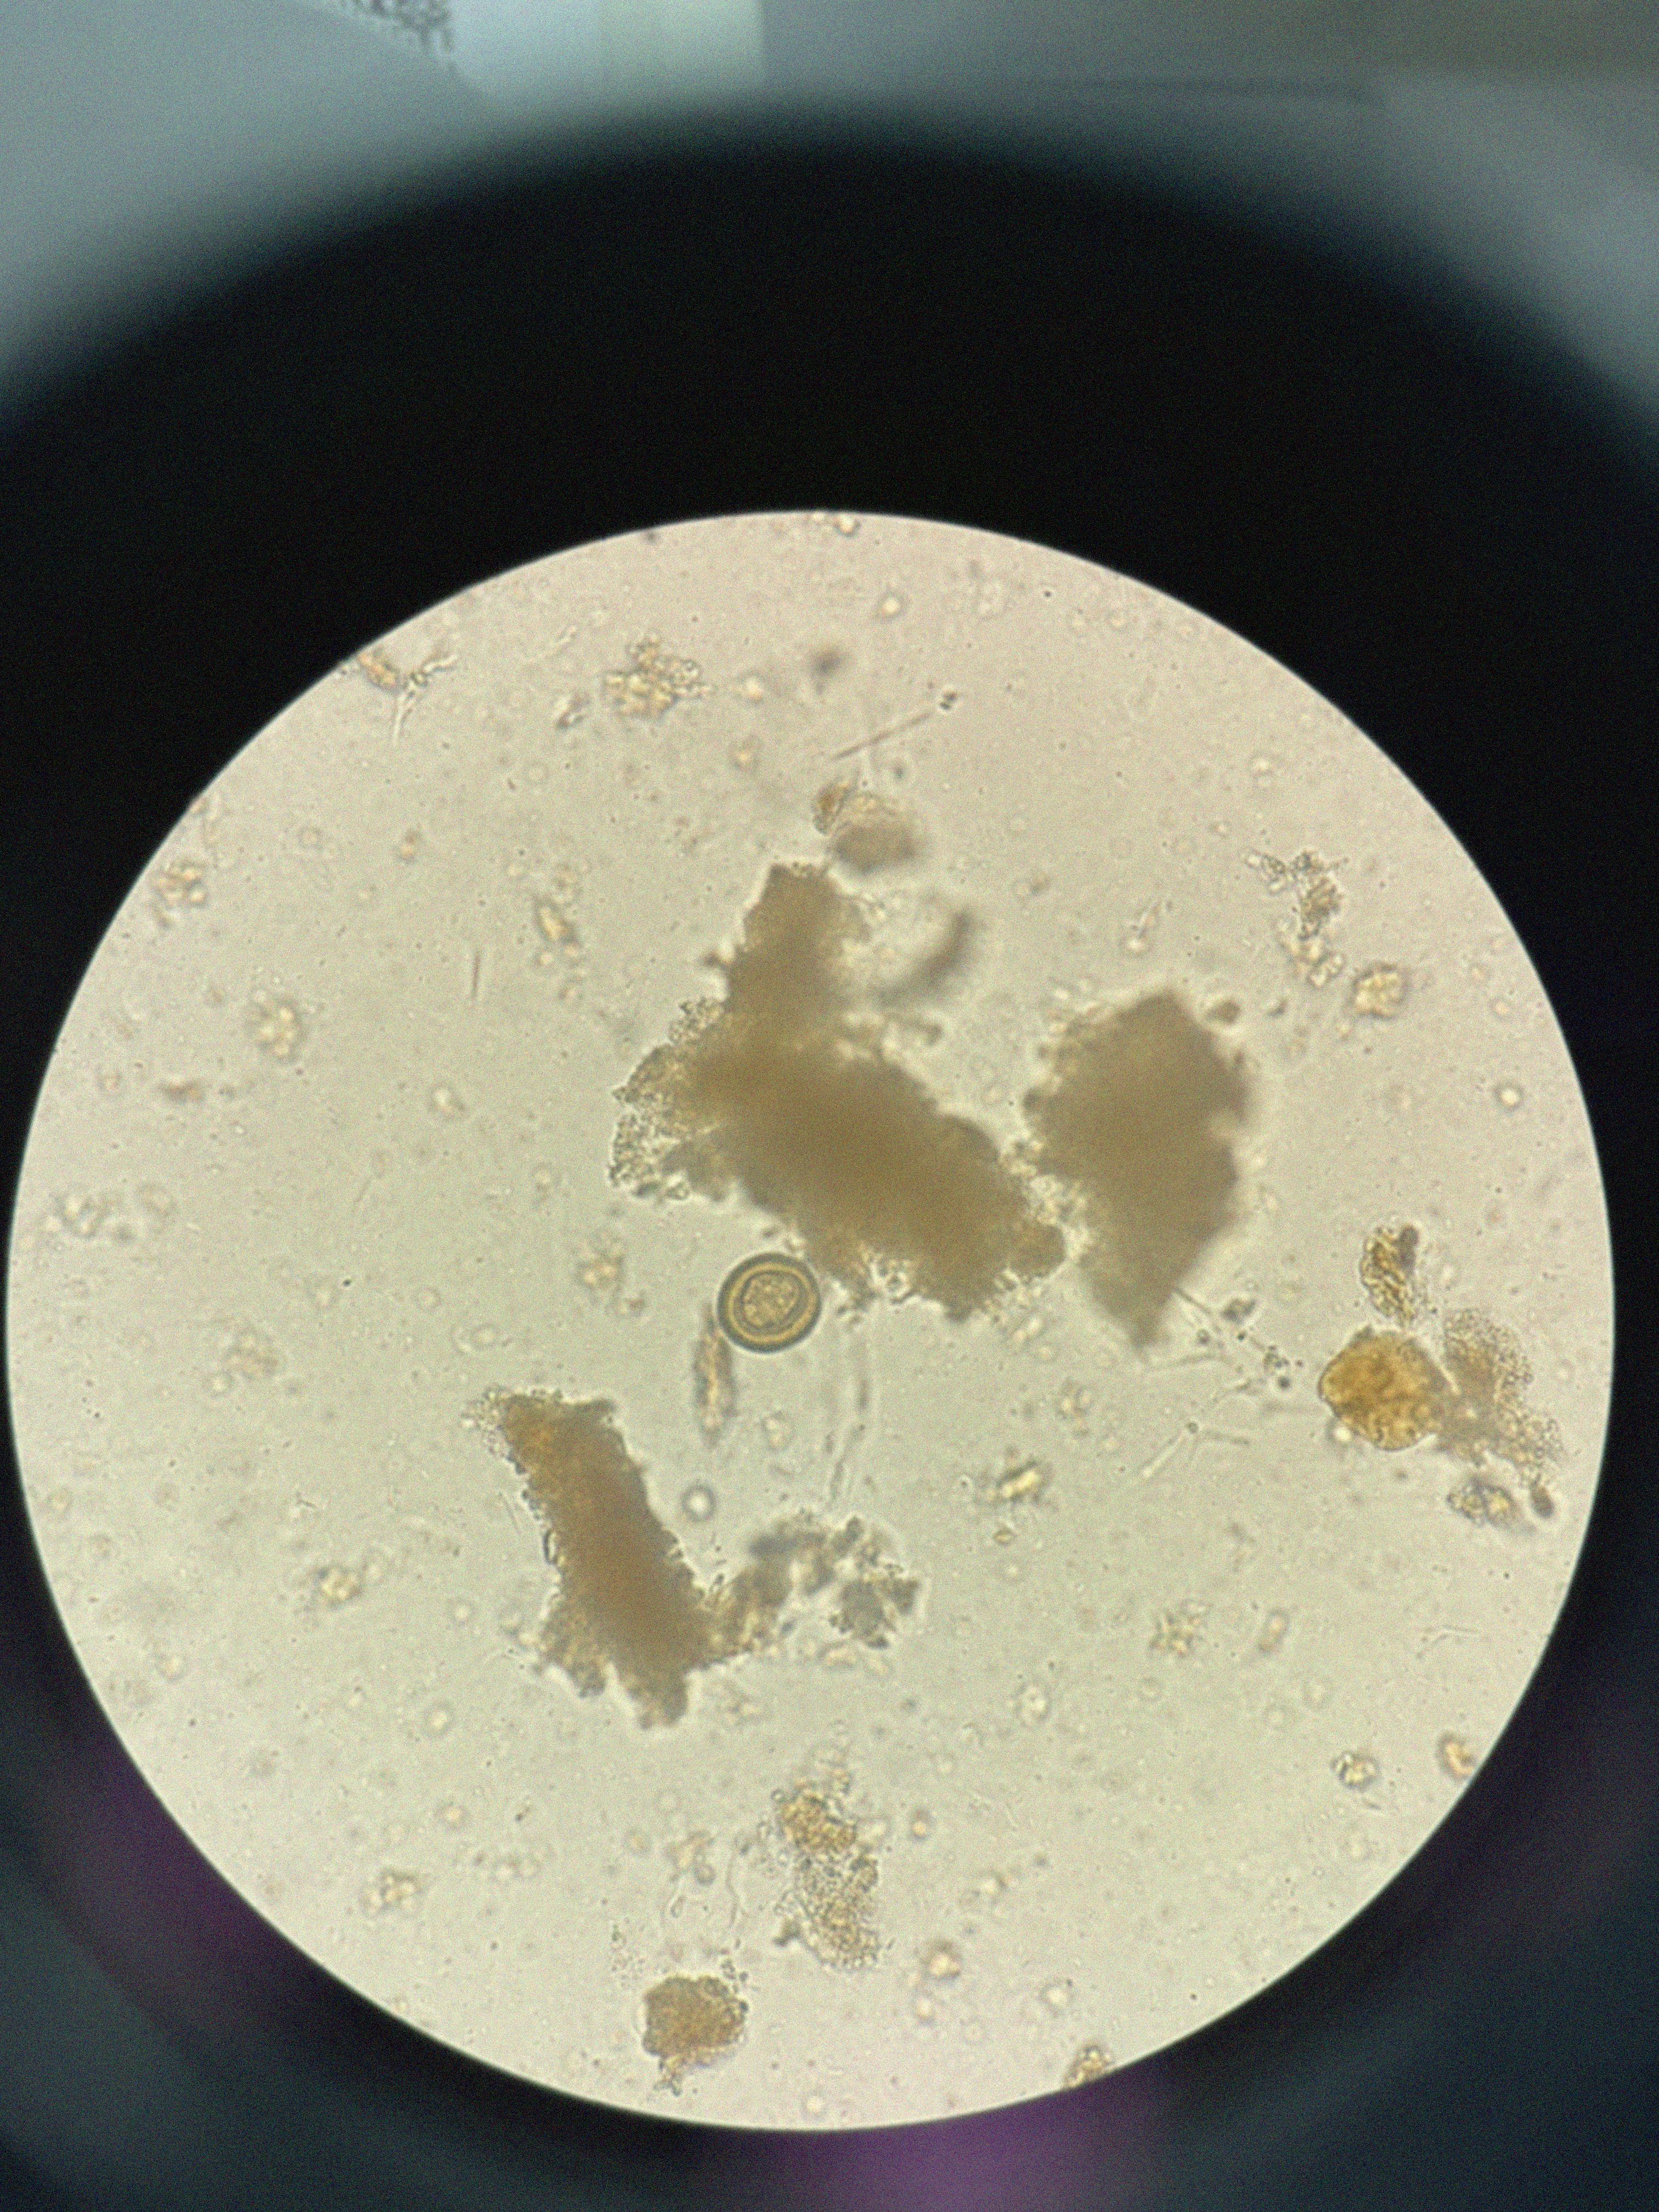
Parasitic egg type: Taenia spp. egg